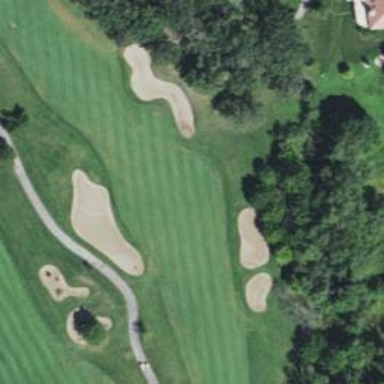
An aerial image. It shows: View of golf hole.